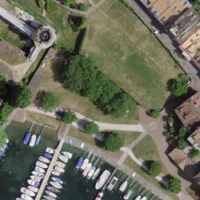
EUNIS habitat code: 53
Species observed at this site:
Juglans regia
Allium ursinum
Chroicocephalus ridibundus
Centranthus ruber
Ilex aquifolium
Sedum acre
Ceratophyllum demersum